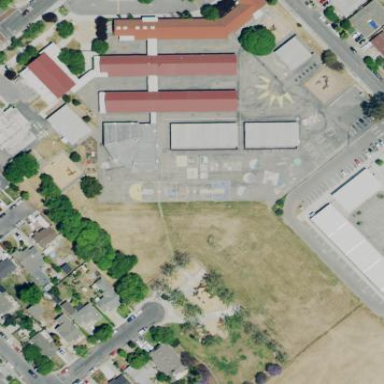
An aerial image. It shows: School.